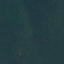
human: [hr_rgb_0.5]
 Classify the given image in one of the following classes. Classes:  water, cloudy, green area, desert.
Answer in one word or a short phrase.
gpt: green area